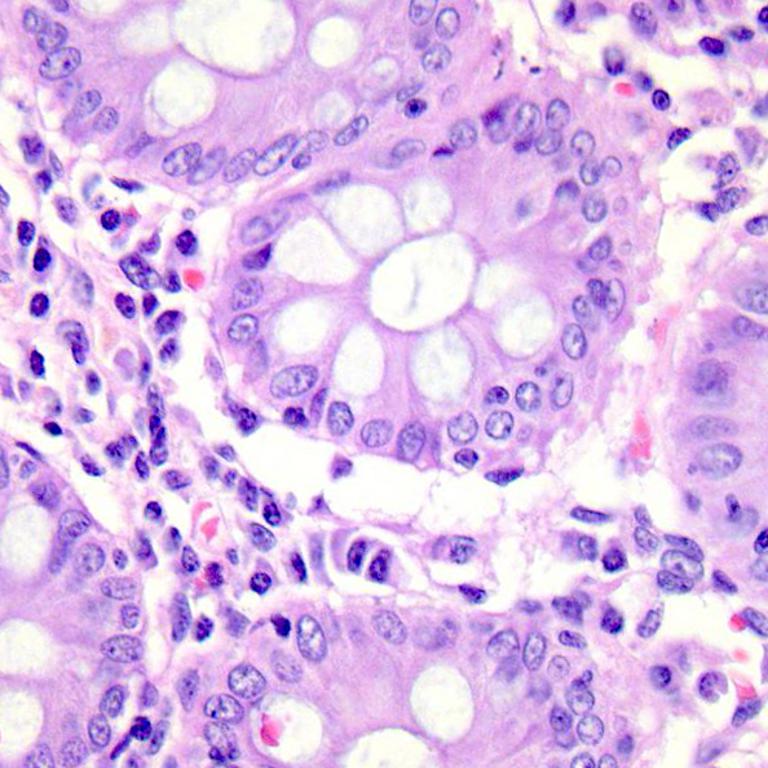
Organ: colon
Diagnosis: benign